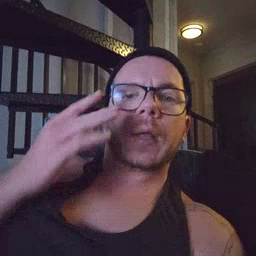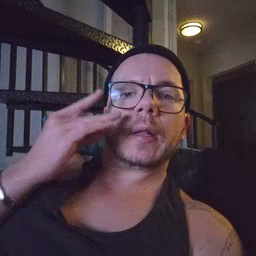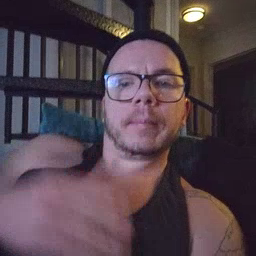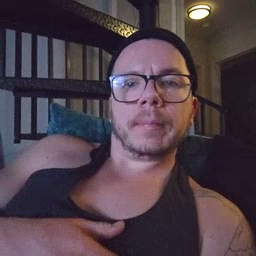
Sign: kitty